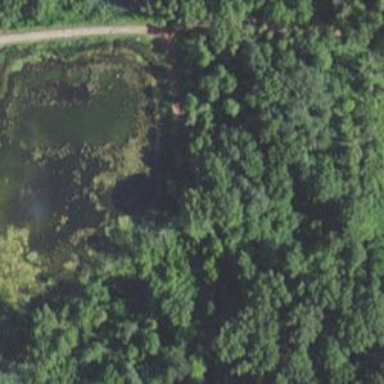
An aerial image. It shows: Pond surrounded by natural water.